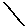
Label: line